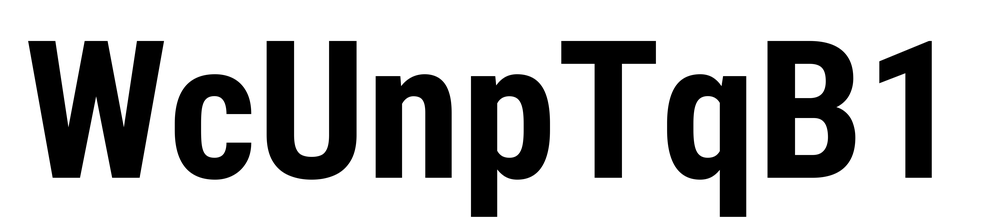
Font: Roboto_Condensed_Bold